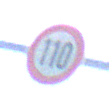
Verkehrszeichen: Geschwindigkeit110
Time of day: Night
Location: Outdoor (Nature)
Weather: PartlyCloudy
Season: NotSpecified
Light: Natural